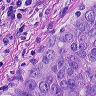
Metastatic tissue present: yes